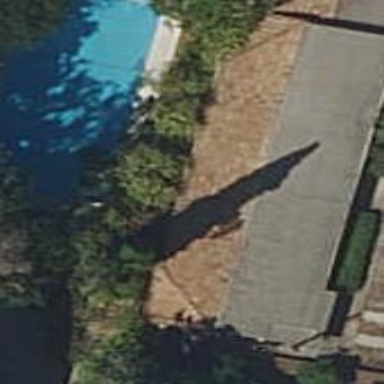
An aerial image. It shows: Swimming pool located in leisure land.